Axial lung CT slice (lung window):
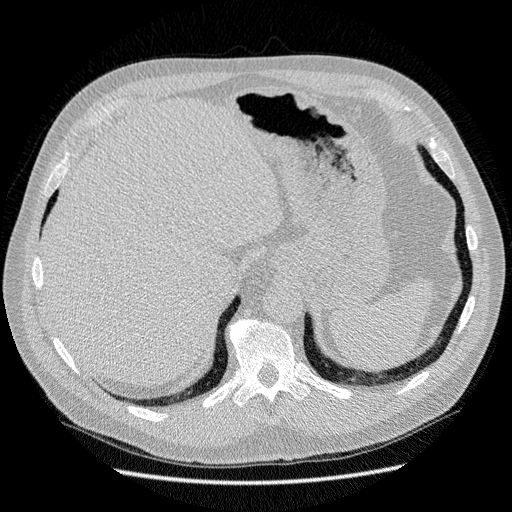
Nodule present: no